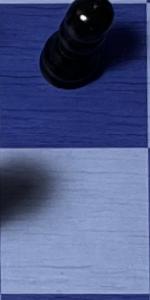
Label: Empty